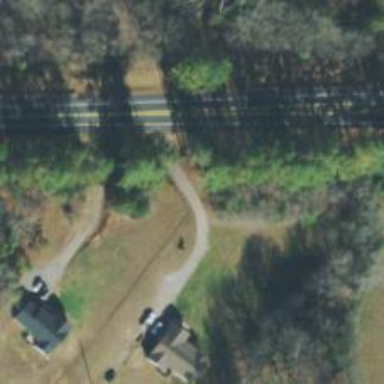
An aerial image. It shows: Driveway leading to service road.